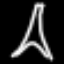
Label: The Eiffel Tower